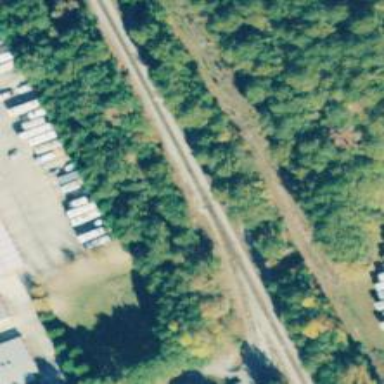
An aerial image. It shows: Railway spur junction.